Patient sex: M
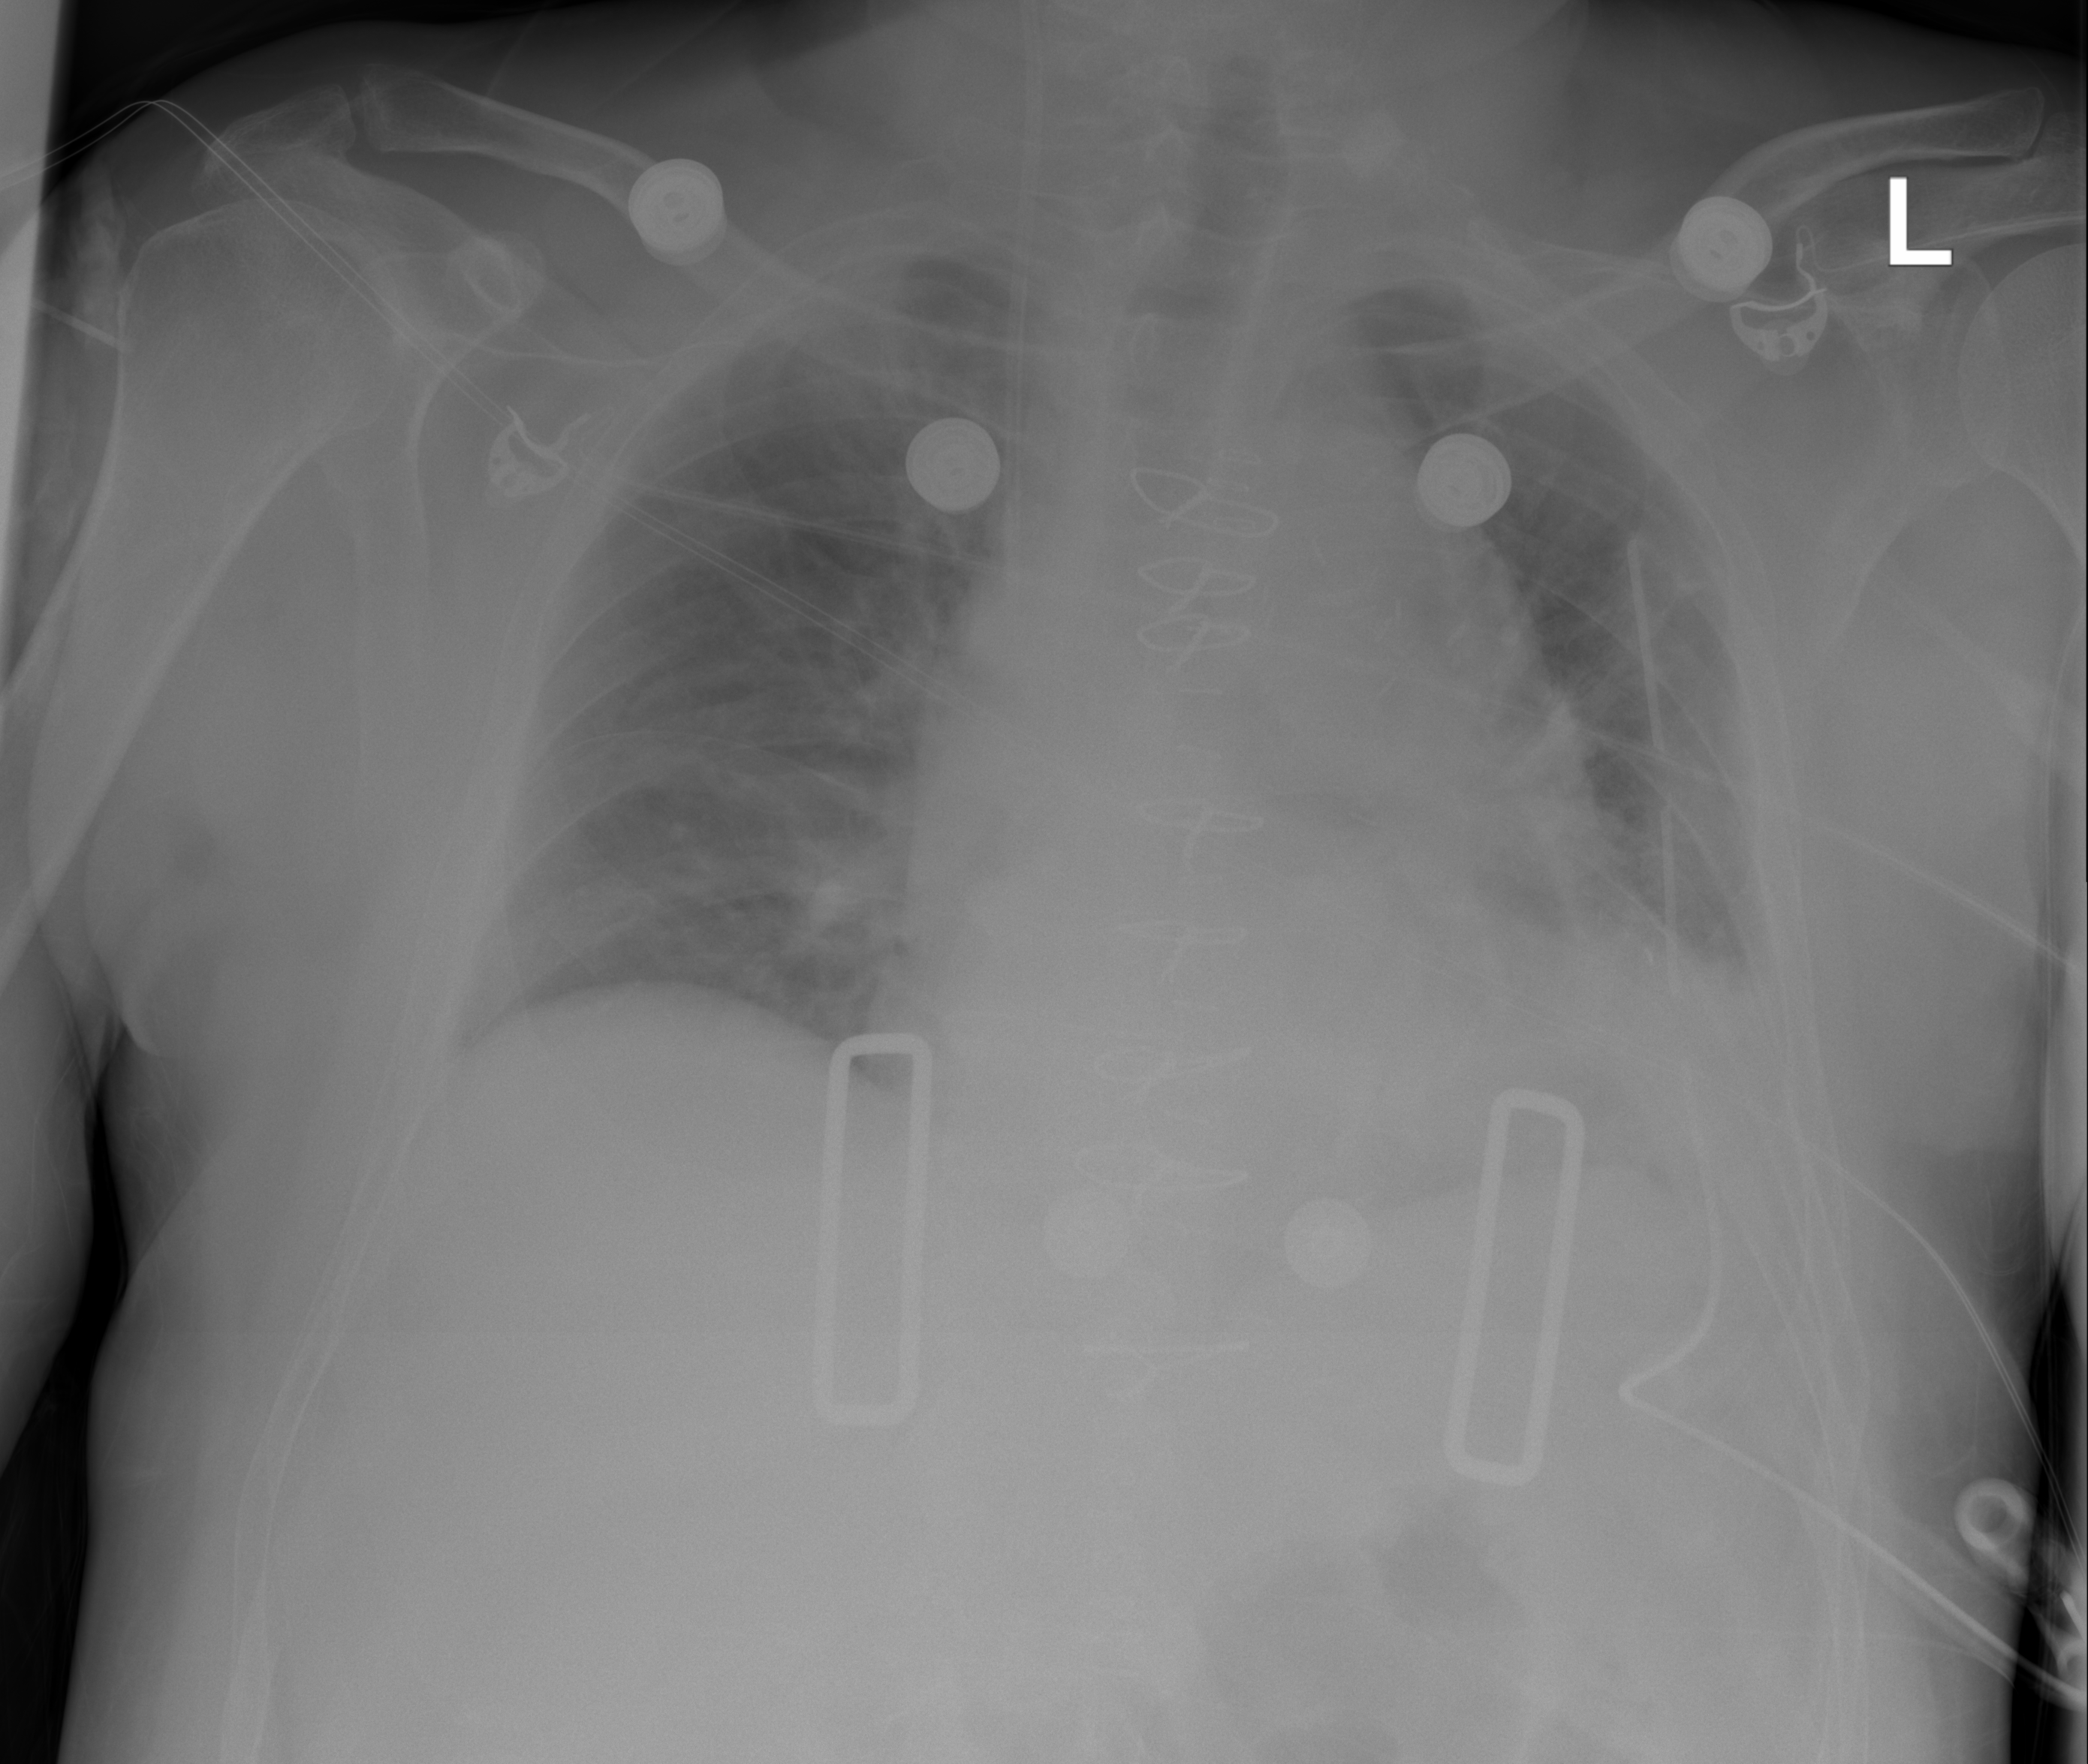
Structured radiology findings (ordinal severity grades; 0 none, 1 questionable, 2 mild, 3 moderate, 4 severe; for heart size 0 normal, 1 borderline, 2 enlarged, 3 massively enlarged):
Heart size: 2
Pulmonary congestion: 0
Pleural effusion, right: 0
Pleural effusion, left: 2
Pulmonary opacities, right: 0
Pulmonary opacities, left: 0
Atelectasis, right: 0
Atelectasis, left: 2